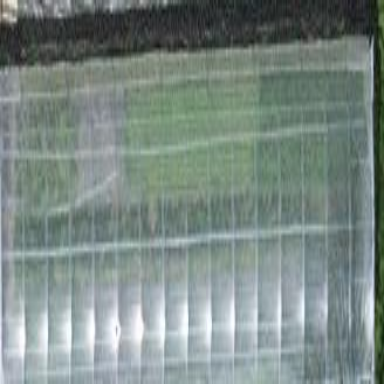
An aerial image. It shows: Greenhouse.